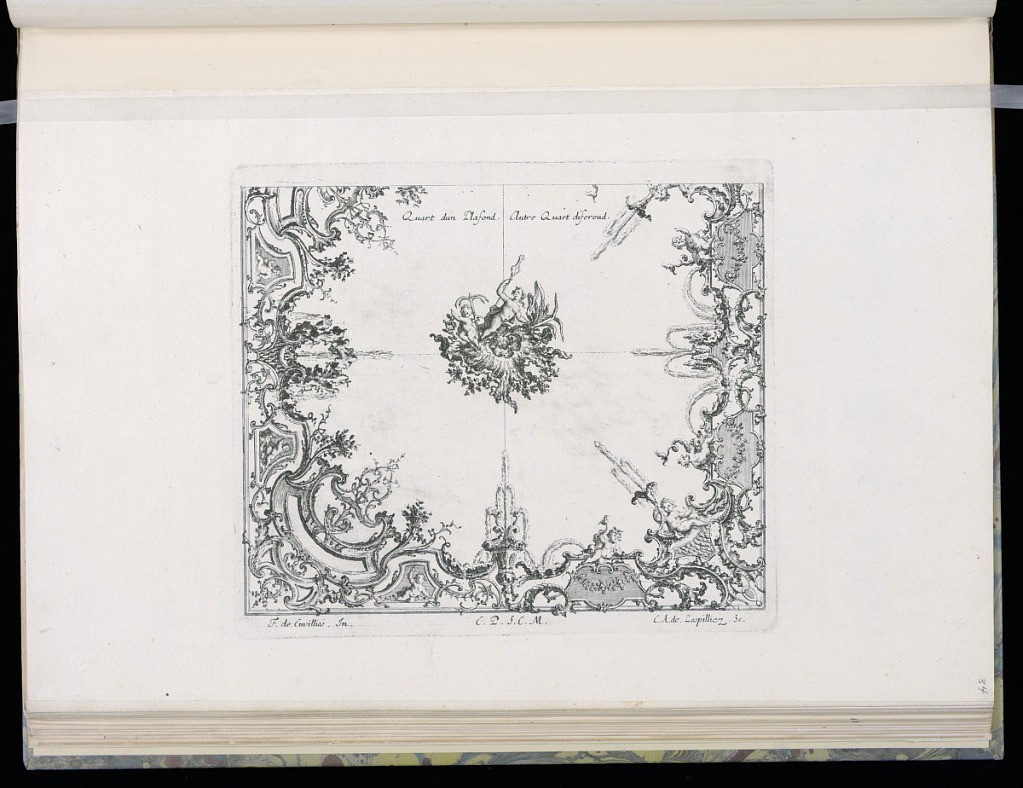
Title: Design for Ceiling Ornament
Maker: François de Cuvilliés the Elder, Belgian, 1695 - 1768
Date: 1740–68
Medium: Etching and engraving on paper
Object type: Bound print
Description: Rocaille design for two quarters of a ceiling with alternate suggestions divided by a central rosette.